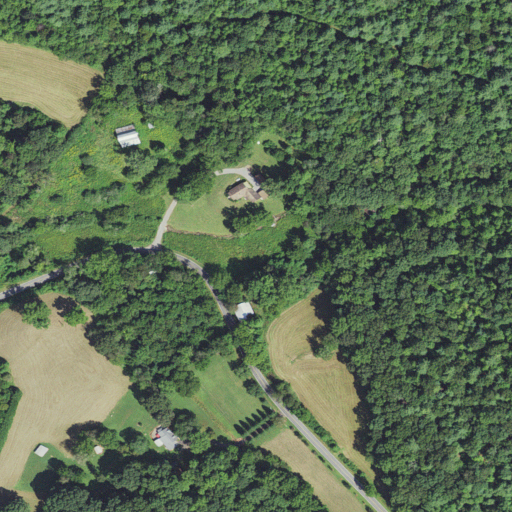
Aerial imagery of valley in North Carolina named Sanderson Cove containing mixed forest, deciduous forest, open development, pasture, grassland, and evergreen forest